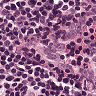
Metastatic tissue present: no